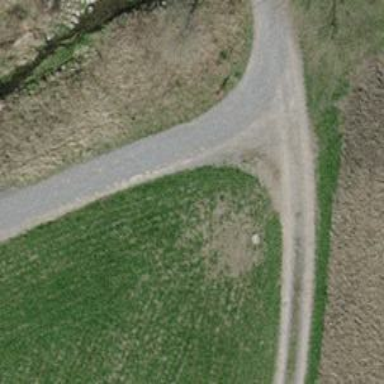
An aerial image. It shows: Track with fine gravel surface of the highest grade level.